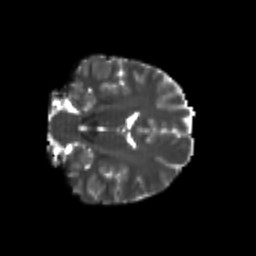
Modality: T2w
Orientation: coronal
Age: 22
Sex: female
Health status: healthy
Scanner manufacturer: philips
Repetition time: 7.393 s
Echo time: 0.08599 s